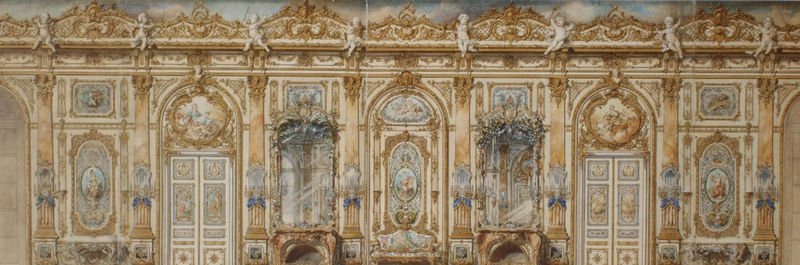
Titel: Wandabwicklung des Porzellankabinetts von Herrenchiemsee
Künstler: Franz Paul Stulberger
Schlagwörter: aquarell, zeichnung, wand, architektur, barock, spiegel, kamin, türen, palast, wandaufriss, putten, allegorien, verzierungen, aufriss, lavier, laviert aquarell